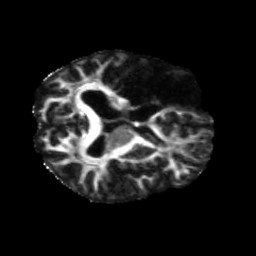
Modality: FA
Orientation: axial
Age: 60
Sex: male
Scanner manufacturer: siemens
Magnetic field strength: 3 T
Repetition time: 5.47 s
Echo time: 0.0854 s